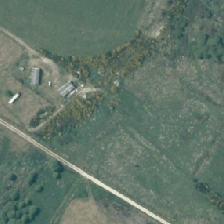
Land cover: herbaceous_freshwater_vege